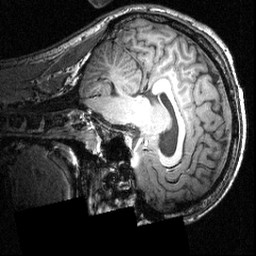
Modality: T1w
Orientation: sagittal
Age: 21
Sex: male
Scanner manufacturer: siemens
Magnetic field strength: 3.951 T
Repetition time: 1.5 s
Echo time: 0.00335 s